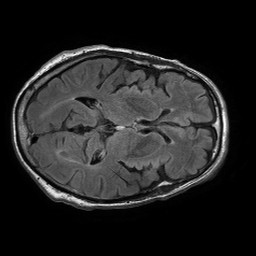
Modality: FLAIR
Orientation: axial
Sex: male
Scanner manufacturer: philips
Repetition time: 11 s
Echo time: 0.125 s